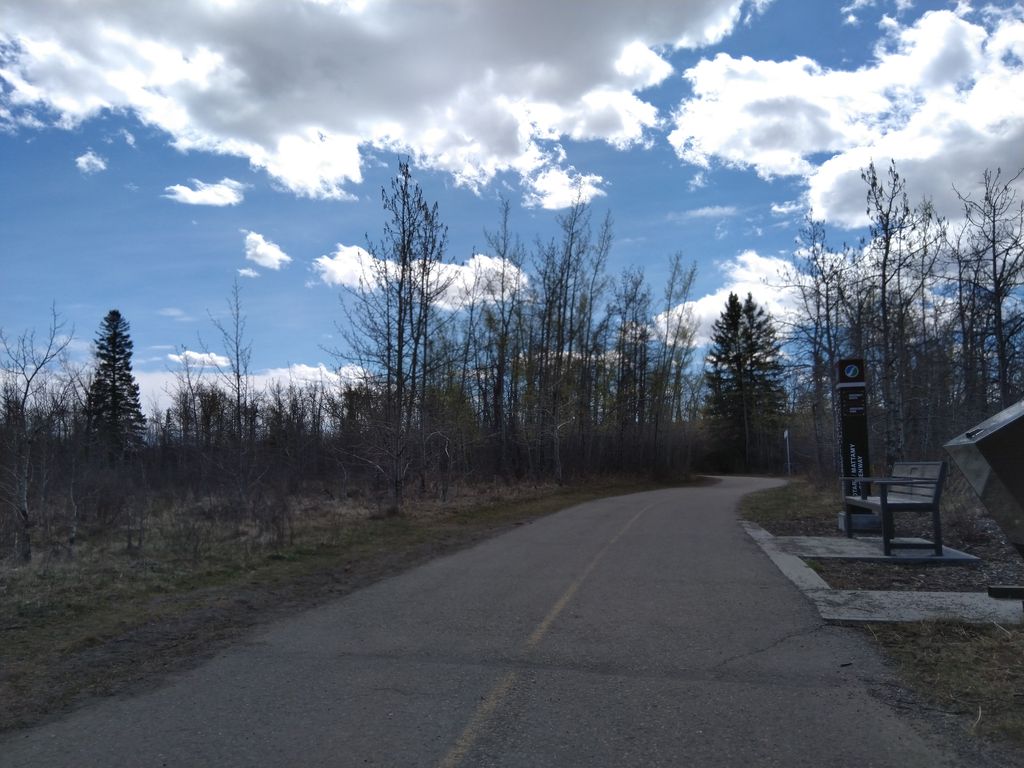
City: calgary